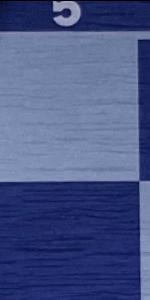
Label: Empty